七年级 · 代数
若 $4 x-3 y-6 z=0, x+2 y-7 z=0(x y z \neq 0)$, 则 $\frac{5 x^{2}+2 y^{2}-z^{2}}{2 x^{2}-3 y^{2}-10 z^{2}}$ 的值等于 ( )

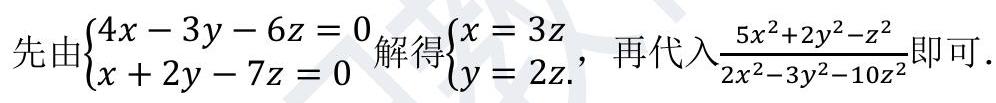
A. $-\frac{1}{2}$
B. $-\frac{19}{2}$
C. -15
D. -13

答案: D
解析: 【答案】D

【解析】解:由 $\left\{\begin{array}{l}4 x-3 y-6 z=0 \\ x+2 y-7 z=0\end{array}\right.$

解得 $\left\{\begin{array}{l}x=3 z \\ y=2 z^{\prime}\end{array}\right.$

代入 $\frac{5 x^{2}+2 y^{2}-z^{2}}{2 x^{2}-3 y^{2}-10 z^{2}}=\frac{45 z^{2}+8 z^{2}-z^{2}}{18 z^{2}-12 z^{2}-10 z^{2}}=-13$,

故选: D.

本题的实质是考查三元一次方程组的解法, 通过解方程组, 了解把 “三元” 转化为 “二元” 、把 “二元” 转化为 “一元” 的消元的思想方法, 从而进一步理解把 “未知” 转化为 “已知” 和把复杂问题转化为简单问题的思想方法. 解三元一次方程组的关键是消元. 解题之前先观察方程组中的方程的系数特点, 认准易消的未知数, 消去未知数, 组成该未知数的二元一次方程组.